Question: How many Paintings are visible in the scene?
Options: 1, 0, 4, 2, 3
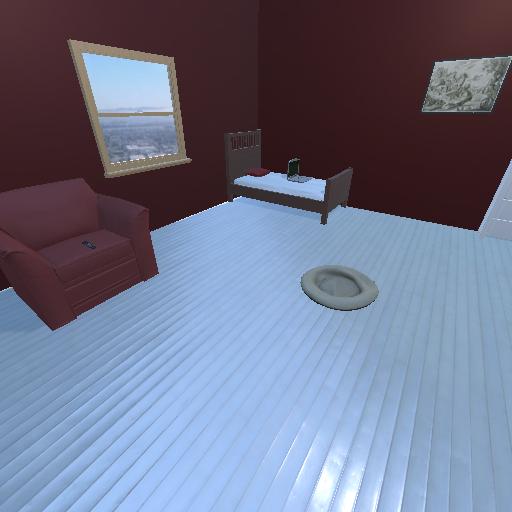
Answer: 1